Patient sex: M
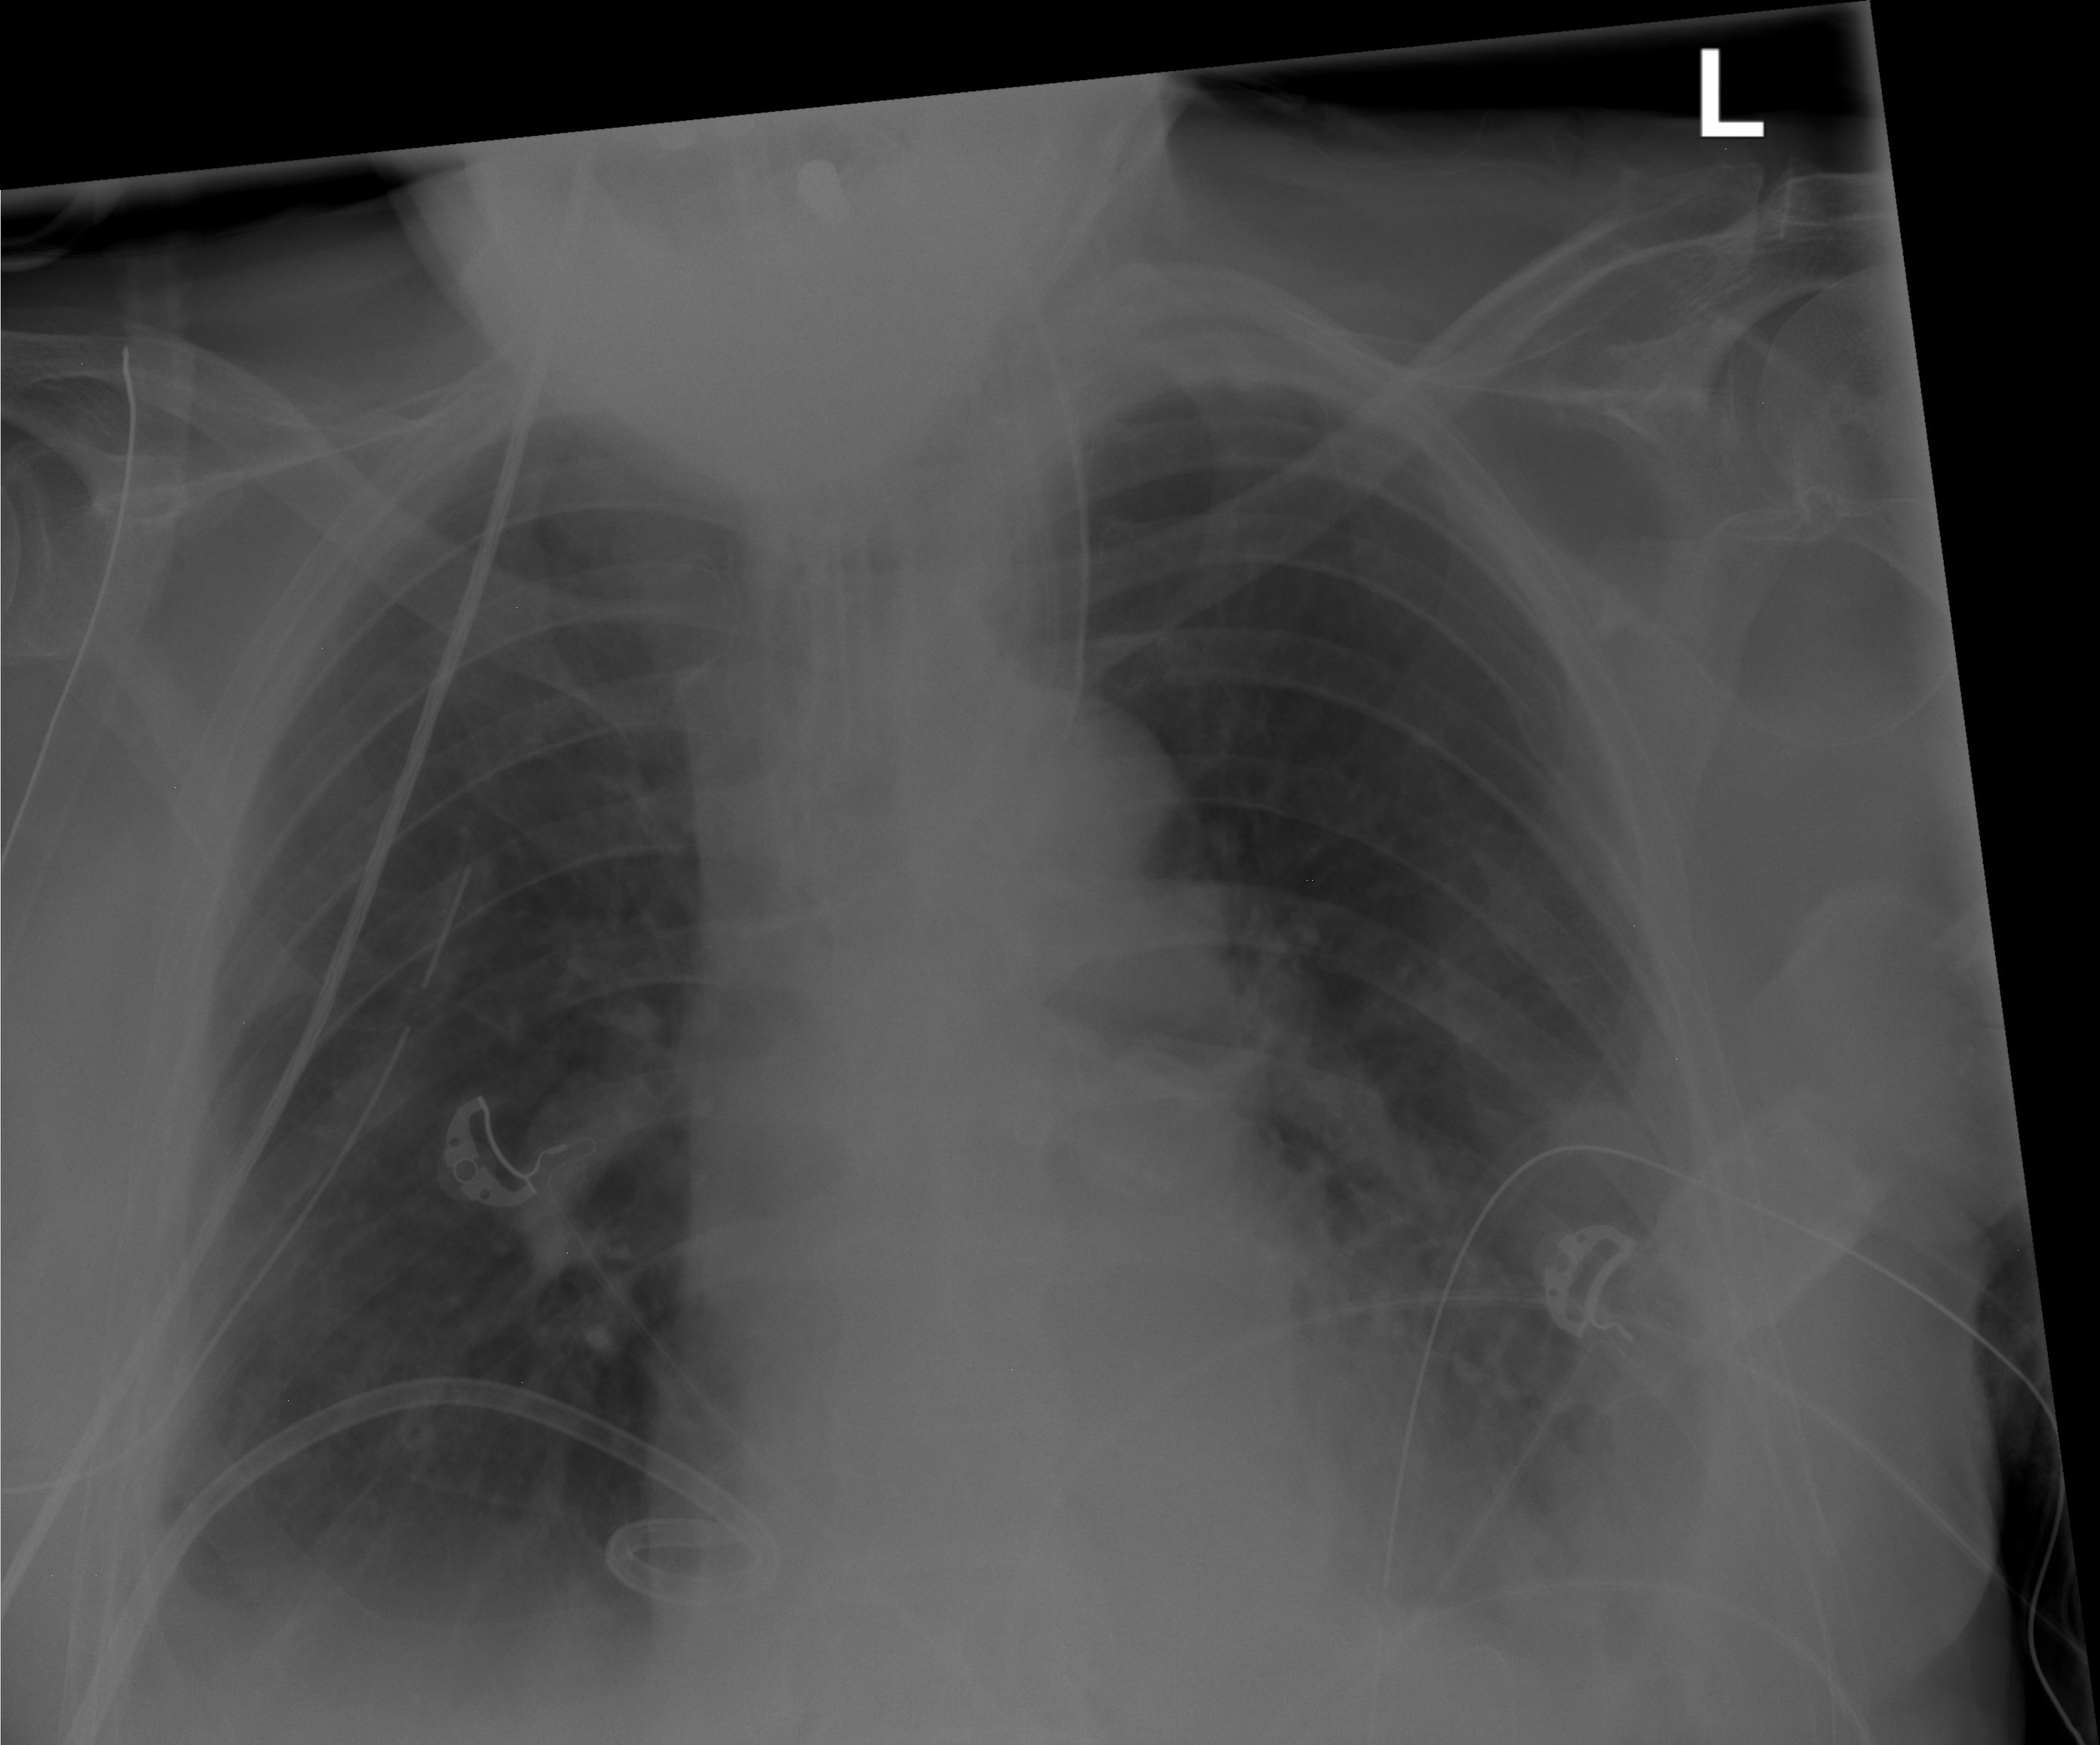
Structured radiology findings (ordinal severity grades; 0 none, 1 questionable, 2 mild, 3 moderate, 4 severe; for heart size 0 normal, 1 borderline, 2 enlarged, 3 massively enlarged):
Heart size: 1
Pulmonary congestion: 2
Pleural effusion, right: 2
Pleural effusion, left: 2
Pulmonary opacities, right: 0
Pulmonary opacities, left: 2
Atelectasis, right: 2
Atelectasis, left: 2